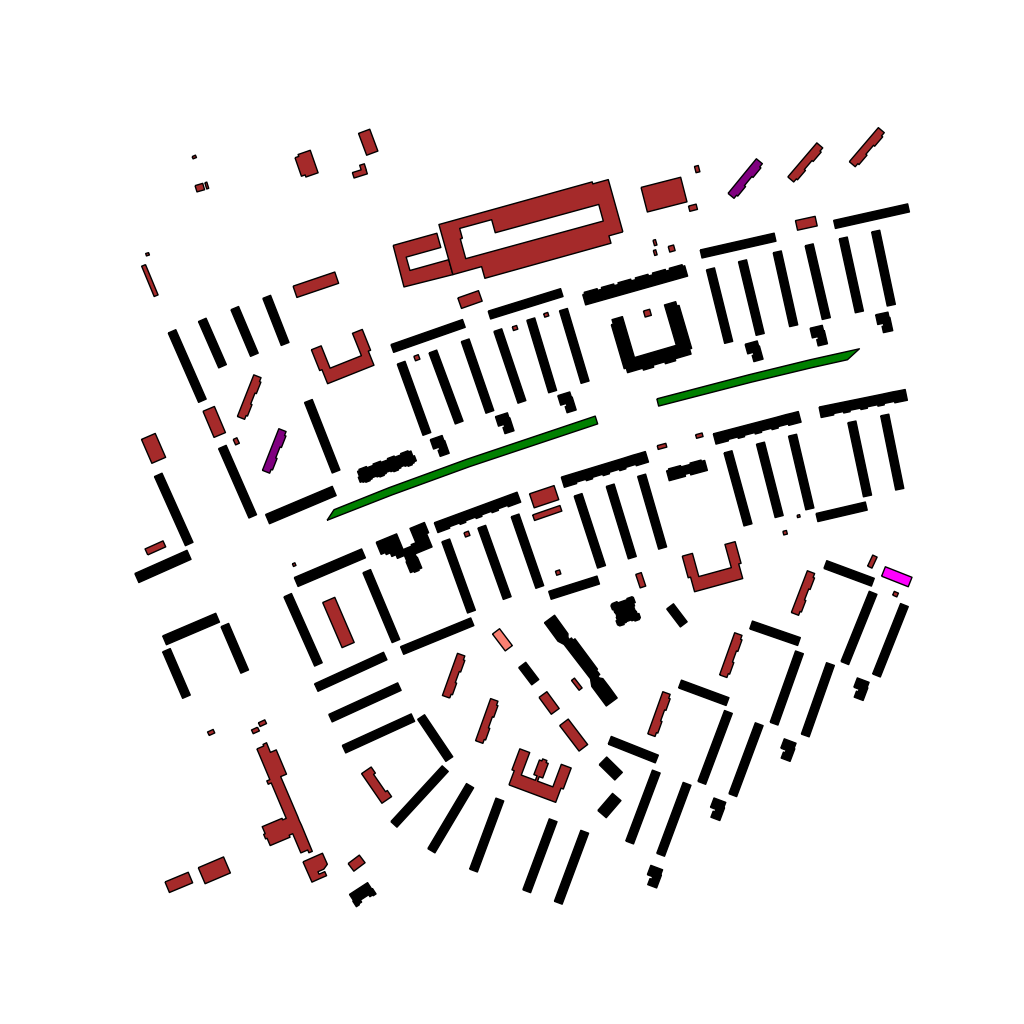
Tags: overhead vector_map, business, industrial, recreation, residential, modern, soviet, high_rise, individual_rise, low_rise, medium_rise, density_2, Ambulance, Building, Facility, Kinder, Park, Police, 1.0 km²